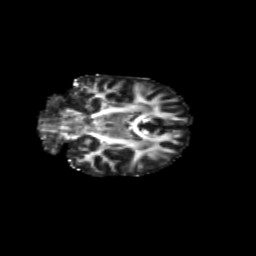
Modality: FA
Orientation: coronal
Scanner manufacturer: siemens
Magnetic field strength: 3 T
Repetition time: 9.2 s
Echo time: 0.084 s